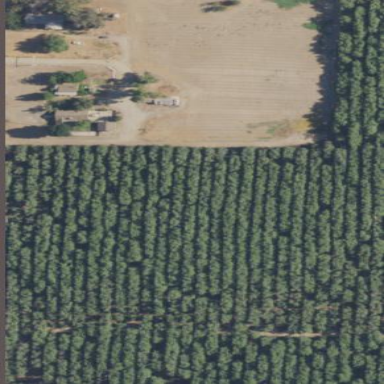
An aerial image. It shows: Orchard filled with walnut trees.